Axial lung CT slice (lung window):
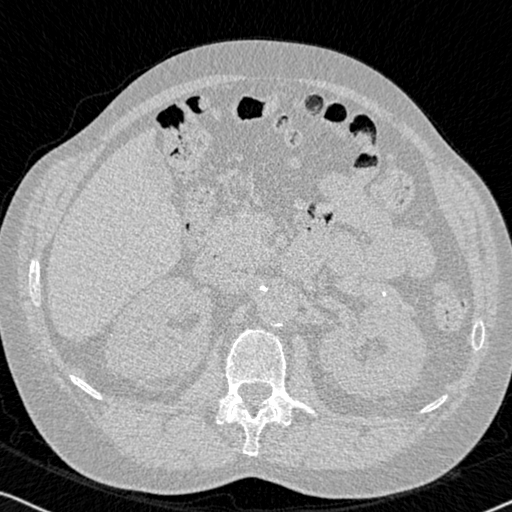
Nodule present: no